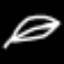
Label: leaf